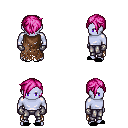
a pixel art fantasy rpg character, male body template, dark elf, purple skin, brown tattered cape, metal pants, pink pixie cut hairstyle, metal gloves, black slippers, four views (front, back, left, right), 2x2 character sprite sheet, small pixel art, hard edges, no anti-aliasing